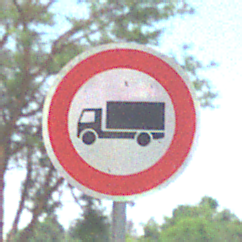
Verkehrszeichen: VerbotFuerKraftfahrzeugeUeberDreiKommaFuenfTonnen
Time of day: Midday
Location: Outdoor (Nature)
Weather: Clear
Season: NotSpecified
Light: Natural